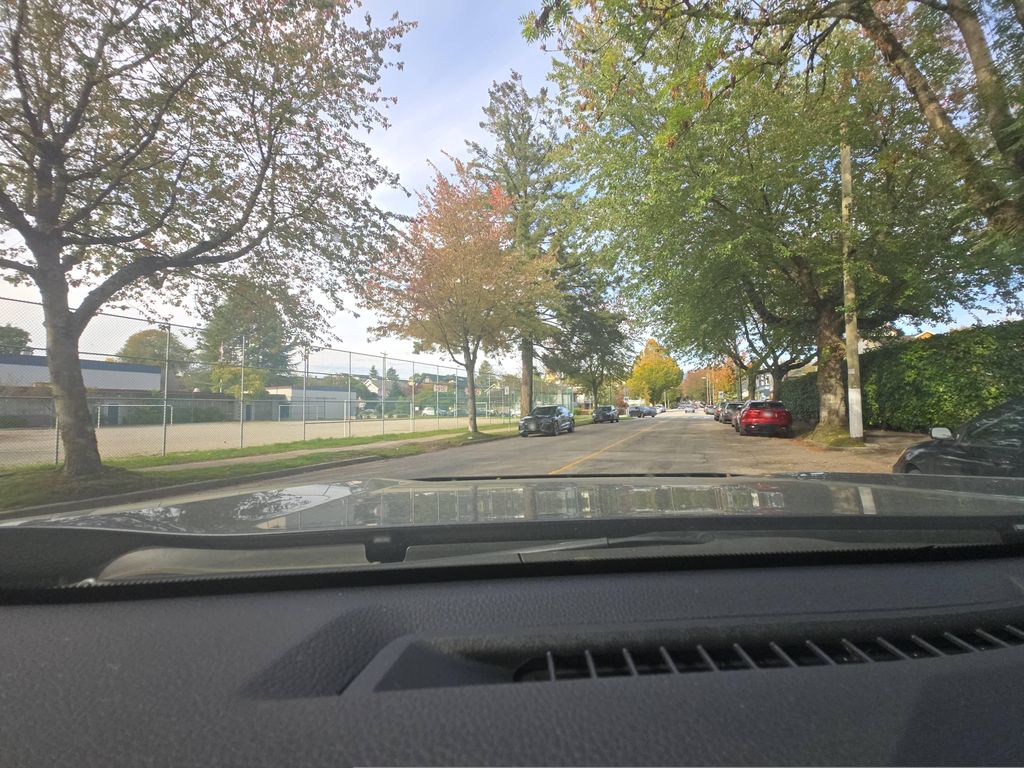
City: vancouver